Question: The problem I'm having is filling a 'div' with text using 'letter-spacing'. The main issue is, I don't know the width of the 'div'.
First I was thinking using, 'text-align= justify', but since that I've been running in the dark and got no clue to how to solve this. I'm guessing some scripting magic might do the trick.
An imgur link giving you an idea what I mean:

'''
<div id="container">
<h1>Sample</h1>
<p>Another even longer sample text</p>
</div>
'''
Here is a link showcasing an example; <URL>.
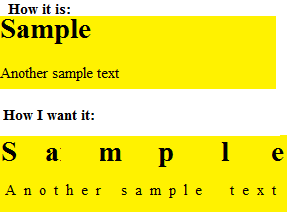
Answer: Based the comment of the poster it seems JavaScript is no problem. Here's a possible approach to solve the problem with jQuery:
<URL>
'''
function dynamicSpacing(full_query, parent_element) {
$(full_query).css('letter-spacing', 0);
var content = $(full_query).html();
var original = content;
content = content.replace(/(\w|\s)/g, '<span>$1</span>');
$(full_query).html(content);
var letter_width = 0;
var letters_count = 0;
$(full_query + ' span').each(function() {
letter_width += $(this).width();
letters_count++;
});
var h1_width = $(parent_element).width();
var spacing = (h1_width - letter_width) / (letters_count - 1);
$(full_query).html(original);
$(full_query).css('letter-spacing', spacing);
}
$(document).ready(function() {
// Initial
dynamicSpacing('#container h1', '#container');
// Refresh
$(window).resize(function() {
dynamicSpacing('#container h1', '#container');
});
});
'''
Small tweak for when the wrapper gets too small: <URL>